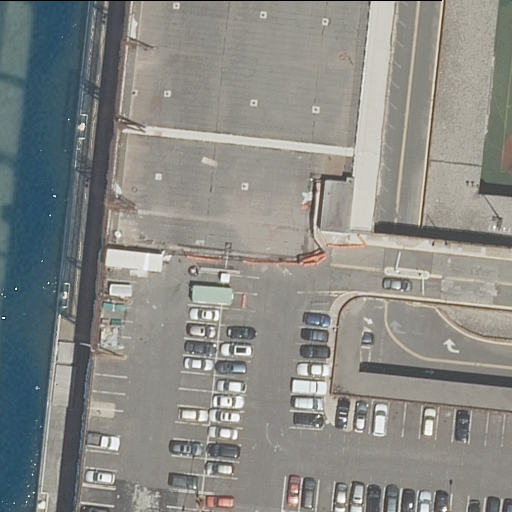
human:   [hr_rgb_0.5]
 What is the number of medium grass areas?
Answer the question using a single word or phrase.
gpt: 0

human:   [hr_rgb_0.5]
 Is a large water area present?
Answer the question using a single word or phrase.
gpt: yes

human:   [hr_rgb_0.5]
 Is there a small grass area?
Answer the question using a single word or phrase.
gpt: no

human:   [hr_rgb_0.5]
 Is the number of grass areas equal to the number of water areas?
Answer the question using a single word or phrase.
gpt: yes

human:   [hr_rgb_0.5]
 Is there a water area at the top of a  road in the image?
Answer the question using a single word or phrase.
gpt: no

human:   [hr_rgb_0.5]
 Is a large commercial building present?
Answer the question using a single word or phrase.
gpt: no

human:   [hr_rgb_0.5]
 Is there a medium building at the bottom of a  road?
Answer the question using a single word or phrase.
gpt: no

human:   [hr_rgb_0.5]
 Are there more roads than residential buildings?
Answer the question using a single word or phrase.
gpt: yes

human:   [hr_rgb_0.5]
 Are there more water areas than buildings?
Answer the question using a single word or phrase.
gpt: no

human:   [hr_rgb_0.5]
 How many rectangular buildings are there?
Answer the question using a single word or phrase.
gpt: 1

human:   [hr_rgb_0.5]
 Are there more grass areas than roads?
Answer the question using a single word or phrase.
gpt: no

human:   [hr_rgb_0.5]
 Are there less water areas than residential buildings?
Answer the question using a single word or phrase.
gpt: no

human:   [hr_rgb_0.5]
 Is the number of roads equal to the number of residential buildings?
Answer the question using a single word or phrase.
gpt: no

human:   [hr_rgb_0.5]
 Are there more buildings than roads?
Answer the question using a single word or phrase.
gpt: no

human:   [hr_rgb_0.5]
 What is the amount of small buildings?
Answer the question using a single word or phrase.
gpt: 0

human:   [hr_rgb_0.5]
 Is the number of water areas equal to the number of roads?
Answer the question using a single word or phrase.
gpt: no

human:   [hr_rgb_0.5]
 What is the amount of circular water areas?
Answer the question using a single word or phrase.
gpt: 0

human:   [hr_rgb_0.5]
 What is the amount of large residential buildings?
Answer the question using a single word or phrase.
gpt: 1

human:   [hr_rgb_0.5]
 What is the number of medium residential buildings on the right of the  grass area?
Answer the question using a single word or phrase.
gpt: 0

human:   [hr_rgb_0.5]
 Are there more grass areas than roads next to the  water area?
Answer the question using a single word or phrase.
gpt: no

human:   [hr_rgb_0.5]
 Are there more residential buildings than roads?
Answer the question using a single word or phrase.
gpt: no

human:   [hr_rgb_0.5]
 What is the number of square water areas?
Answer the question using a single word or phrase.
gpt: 0

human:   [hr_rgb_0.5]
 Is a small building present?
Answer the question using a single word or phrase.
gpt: no

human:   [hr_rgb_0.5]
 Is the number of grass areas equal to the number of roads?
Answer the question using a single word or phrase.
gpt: no

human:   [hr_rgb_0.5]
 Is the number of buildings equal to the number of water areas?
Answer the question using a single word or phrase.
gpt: yes

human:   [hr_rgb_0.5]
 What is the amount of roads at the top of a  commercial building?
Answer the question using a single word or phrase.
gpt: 0

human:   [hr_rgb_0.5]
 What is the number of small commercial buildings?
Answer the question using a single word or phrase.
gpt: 0

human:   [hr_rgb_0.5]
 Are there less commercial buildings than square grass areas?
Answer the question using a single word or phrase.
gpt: no

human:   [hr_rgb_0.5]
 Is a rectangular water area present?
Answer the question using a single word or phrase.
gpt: yes

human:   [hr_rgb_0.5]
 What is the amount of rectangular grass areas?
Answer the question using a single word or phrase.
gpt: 1

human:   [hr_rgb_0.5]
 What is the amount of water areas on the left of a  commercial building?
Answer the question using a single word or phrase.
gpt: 0

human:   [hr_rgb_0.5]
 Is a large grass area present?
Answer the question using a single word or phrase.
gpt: yes

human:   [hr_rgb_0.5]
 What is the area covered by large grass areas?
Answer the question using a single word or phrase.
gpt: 4031m2

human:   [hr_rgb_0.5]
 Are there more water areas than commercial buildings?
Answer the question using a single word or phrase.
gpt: yes

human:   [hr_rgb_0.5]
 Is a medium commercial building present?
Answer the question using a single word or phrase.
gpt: no

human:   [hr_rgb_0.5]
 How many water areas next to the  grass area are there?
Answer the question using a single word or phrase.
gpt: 1